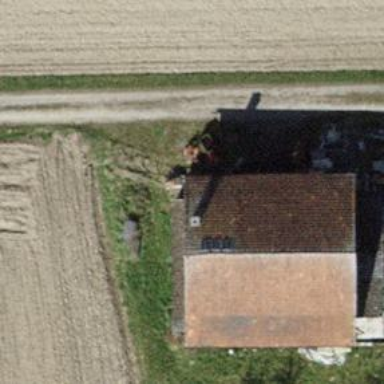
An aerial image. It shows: Shed building.